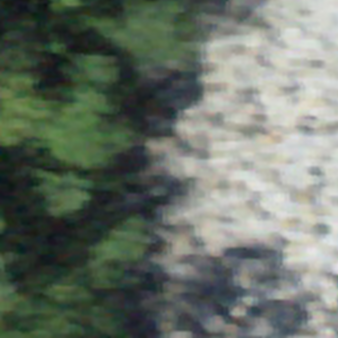
Label: other